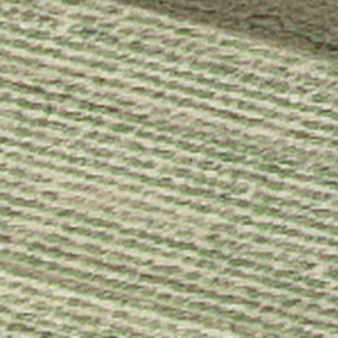
Label: other